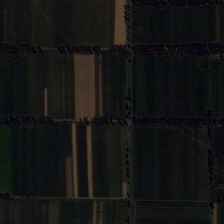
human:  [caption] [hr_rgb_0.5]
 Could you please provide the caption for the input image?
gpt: several pieces of farmlands are together .

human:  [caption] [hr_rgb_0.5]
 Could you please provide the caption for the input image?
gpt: several pieces of farmlands are together .

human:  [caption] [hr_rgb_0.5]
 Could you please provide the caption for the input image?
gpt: several pieces of farmlands are together .

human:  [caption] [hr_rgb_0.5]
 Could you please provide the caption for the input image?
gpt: several pieces of farmlands are together .

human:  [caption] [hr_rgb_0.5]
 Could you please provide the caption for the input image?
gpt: several pieces of farmlands are together .